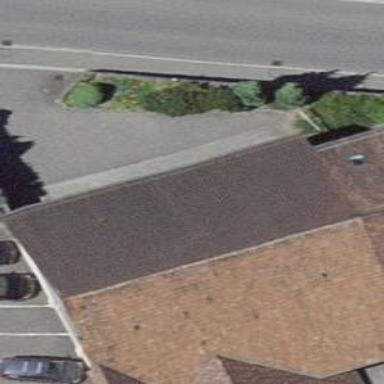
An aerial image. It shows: Veterinary facility.